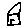
Label: house